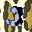
Label: 3